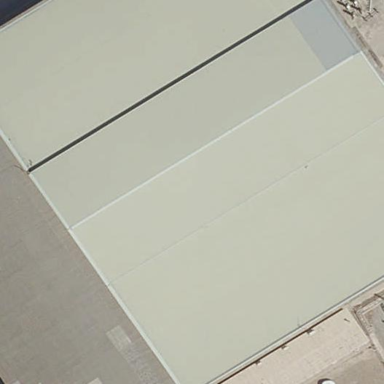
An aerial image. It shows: Industrial building.